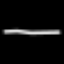
Label: line